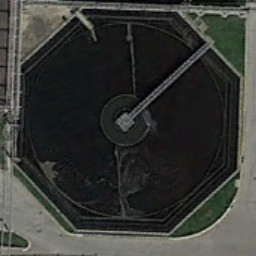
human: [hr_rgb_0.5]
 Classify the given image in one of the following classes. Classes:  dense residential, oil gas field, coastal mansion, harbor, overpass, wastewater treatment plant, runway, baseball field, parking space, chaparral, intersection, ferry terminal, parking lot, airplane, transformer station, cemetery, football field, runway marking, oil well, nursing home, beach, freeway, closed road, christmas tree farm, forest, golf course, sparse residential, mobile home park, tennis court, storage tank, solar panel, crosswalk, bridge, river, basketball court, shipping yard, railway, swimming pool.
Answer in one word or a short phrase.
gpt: wastewater treatment plant